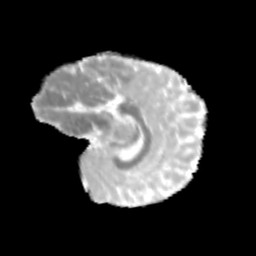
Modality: MD
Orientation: sagittal
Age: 12
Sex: female
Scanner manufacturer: siemens
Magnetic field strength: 3 T
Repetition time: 3.8 s
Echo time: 0.07 s